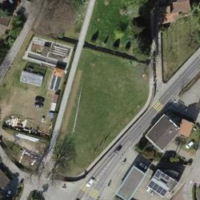
EUNIS habitat code: 53
Species observed at this site:
Chelidonium majus